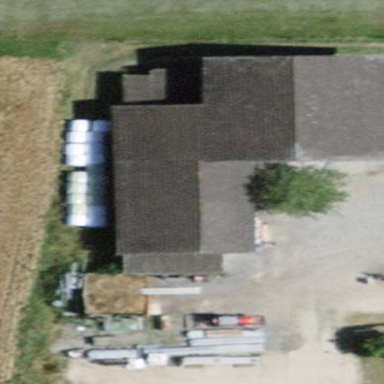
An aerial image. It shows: Barn.